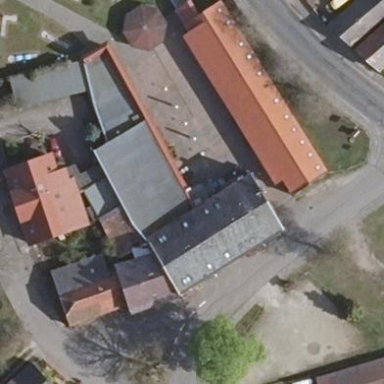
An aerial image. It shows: Building with gabled roof oriented along and colored grey.